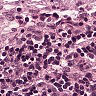
Metastatic tissue present: no